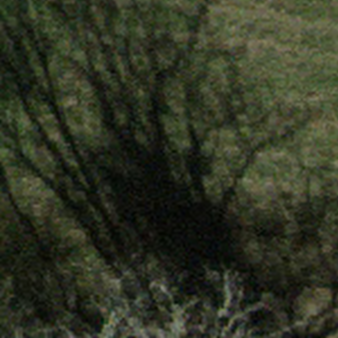
Label: other